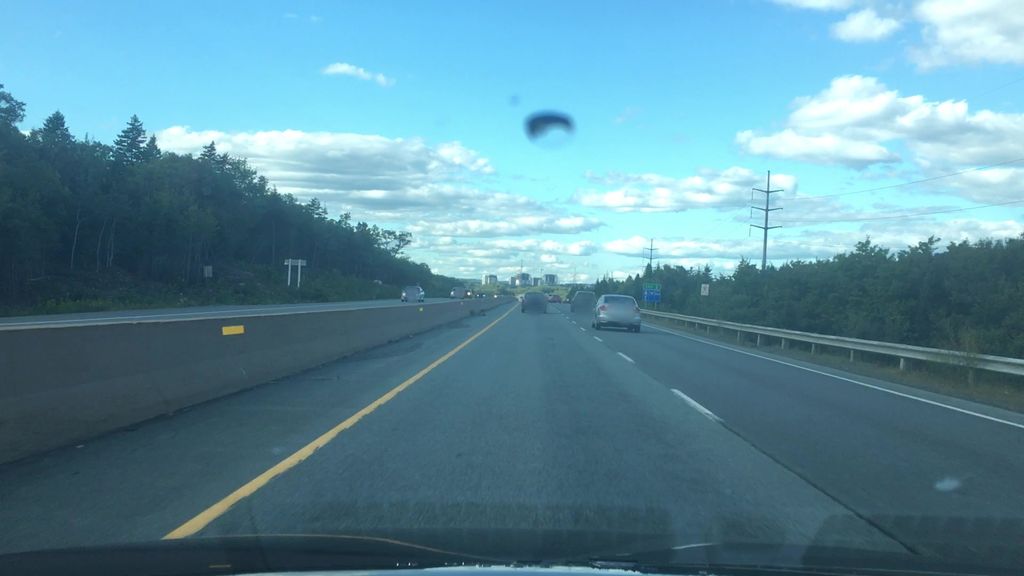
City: halifax